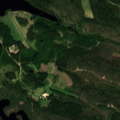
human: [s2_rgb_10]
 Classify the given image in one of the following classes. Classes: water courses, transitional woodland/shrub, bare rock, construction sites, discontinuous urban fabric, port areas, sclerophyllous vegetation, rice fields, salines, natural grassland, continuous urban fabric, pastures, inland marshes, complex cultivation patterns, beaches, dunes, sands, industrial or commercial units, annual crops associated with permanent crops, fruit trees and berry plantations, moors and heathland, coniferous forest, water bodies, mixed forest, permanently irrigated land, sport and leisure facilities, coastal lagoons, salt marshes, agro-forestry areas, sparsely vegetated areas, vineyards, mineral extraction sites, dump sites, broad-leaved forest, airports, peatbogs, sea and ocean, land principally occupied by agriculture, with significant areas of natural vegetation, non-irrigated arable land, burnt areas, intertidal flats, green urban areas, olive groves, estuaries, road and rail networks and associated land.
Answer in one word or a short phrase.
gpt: coniferous forest